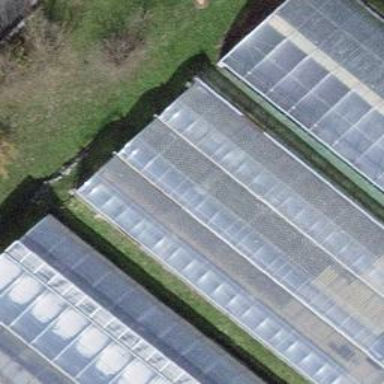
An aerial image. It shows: Greenhouse.